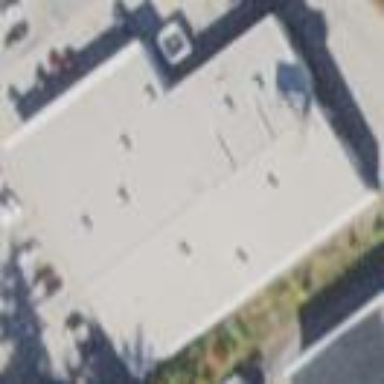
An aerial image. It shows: Multi-sport building that serves as fitness center.